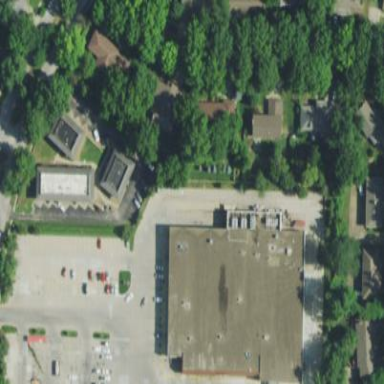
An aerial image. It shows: Supermarket building.